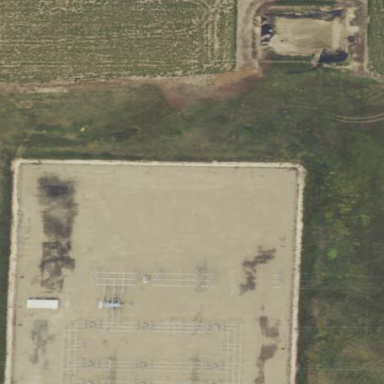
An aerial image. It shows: Distribution power substation secured by fence.